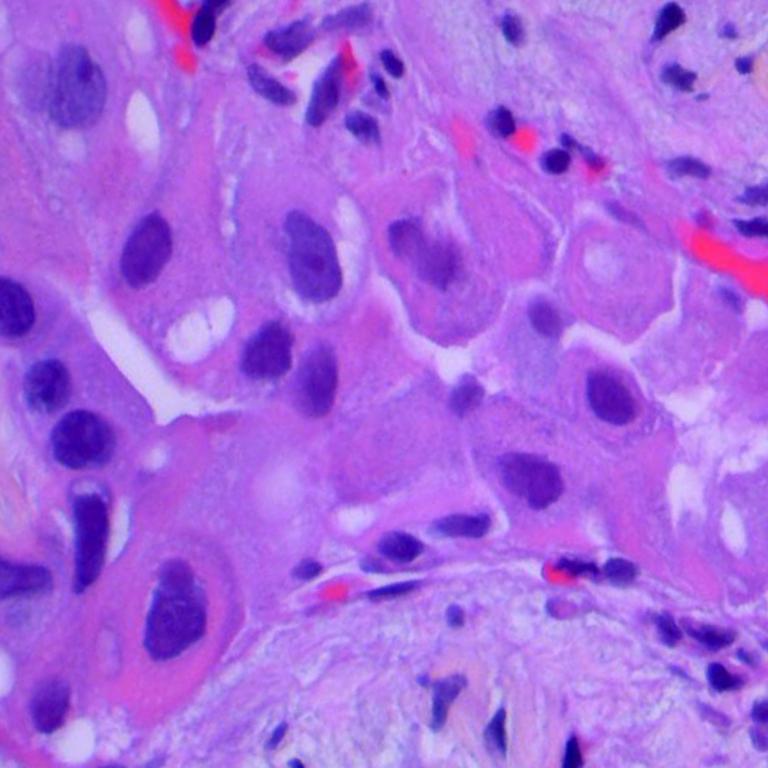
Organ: lung
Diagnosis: adenocarcinomas